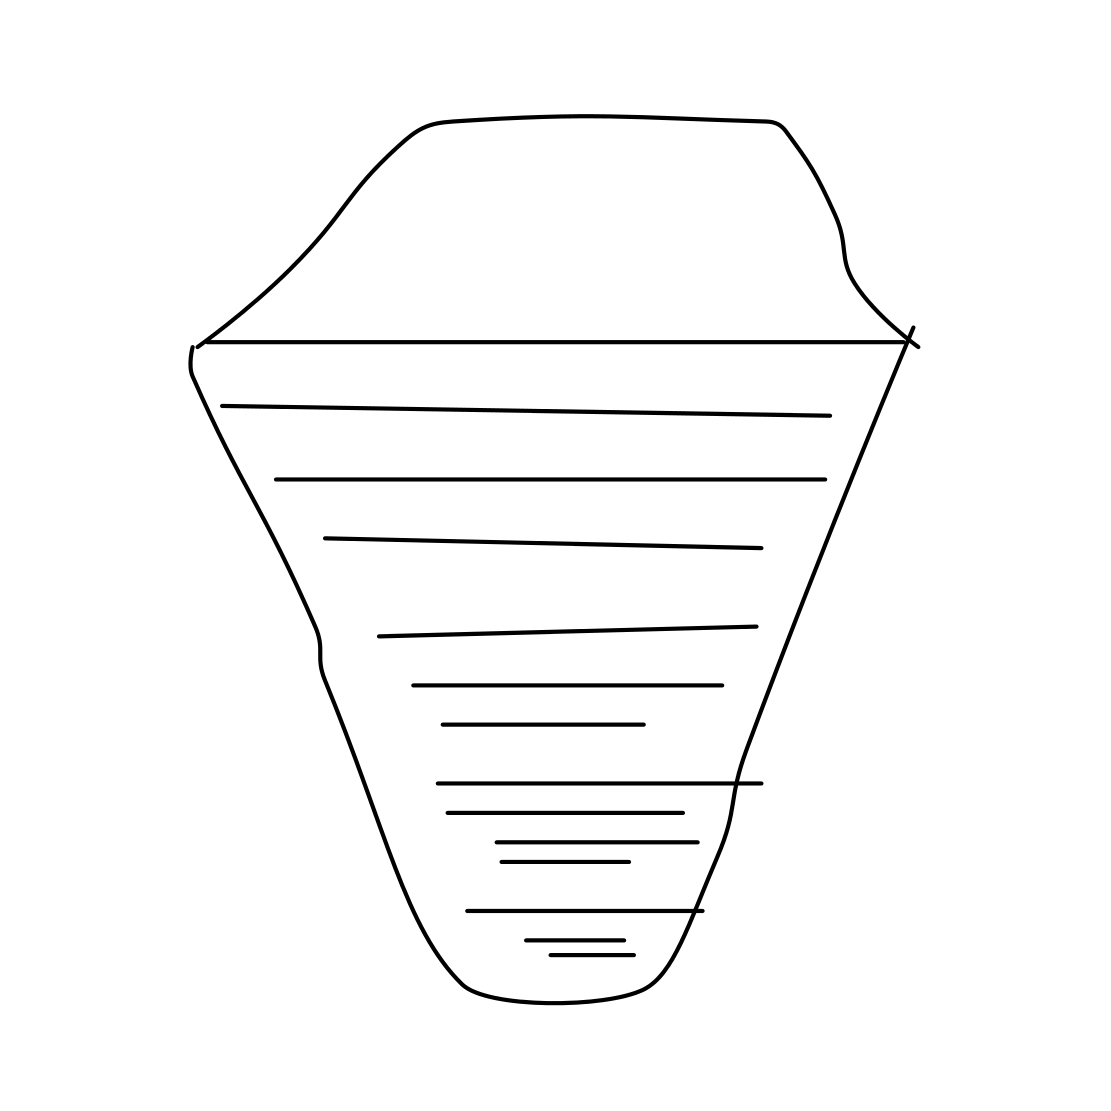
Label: basket